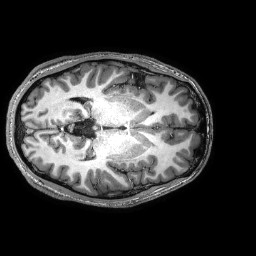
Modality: T1w
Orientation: axial
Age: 18
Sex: male